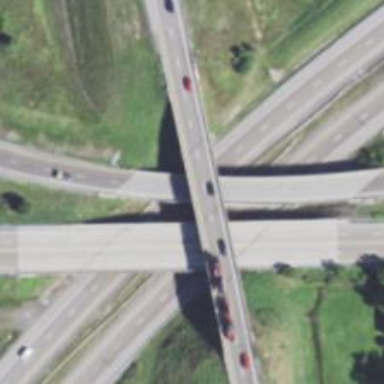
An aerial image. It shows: Bridge on motorway link.